Field crop: maize
Growth stage: 2
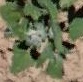
Species: chenopodium